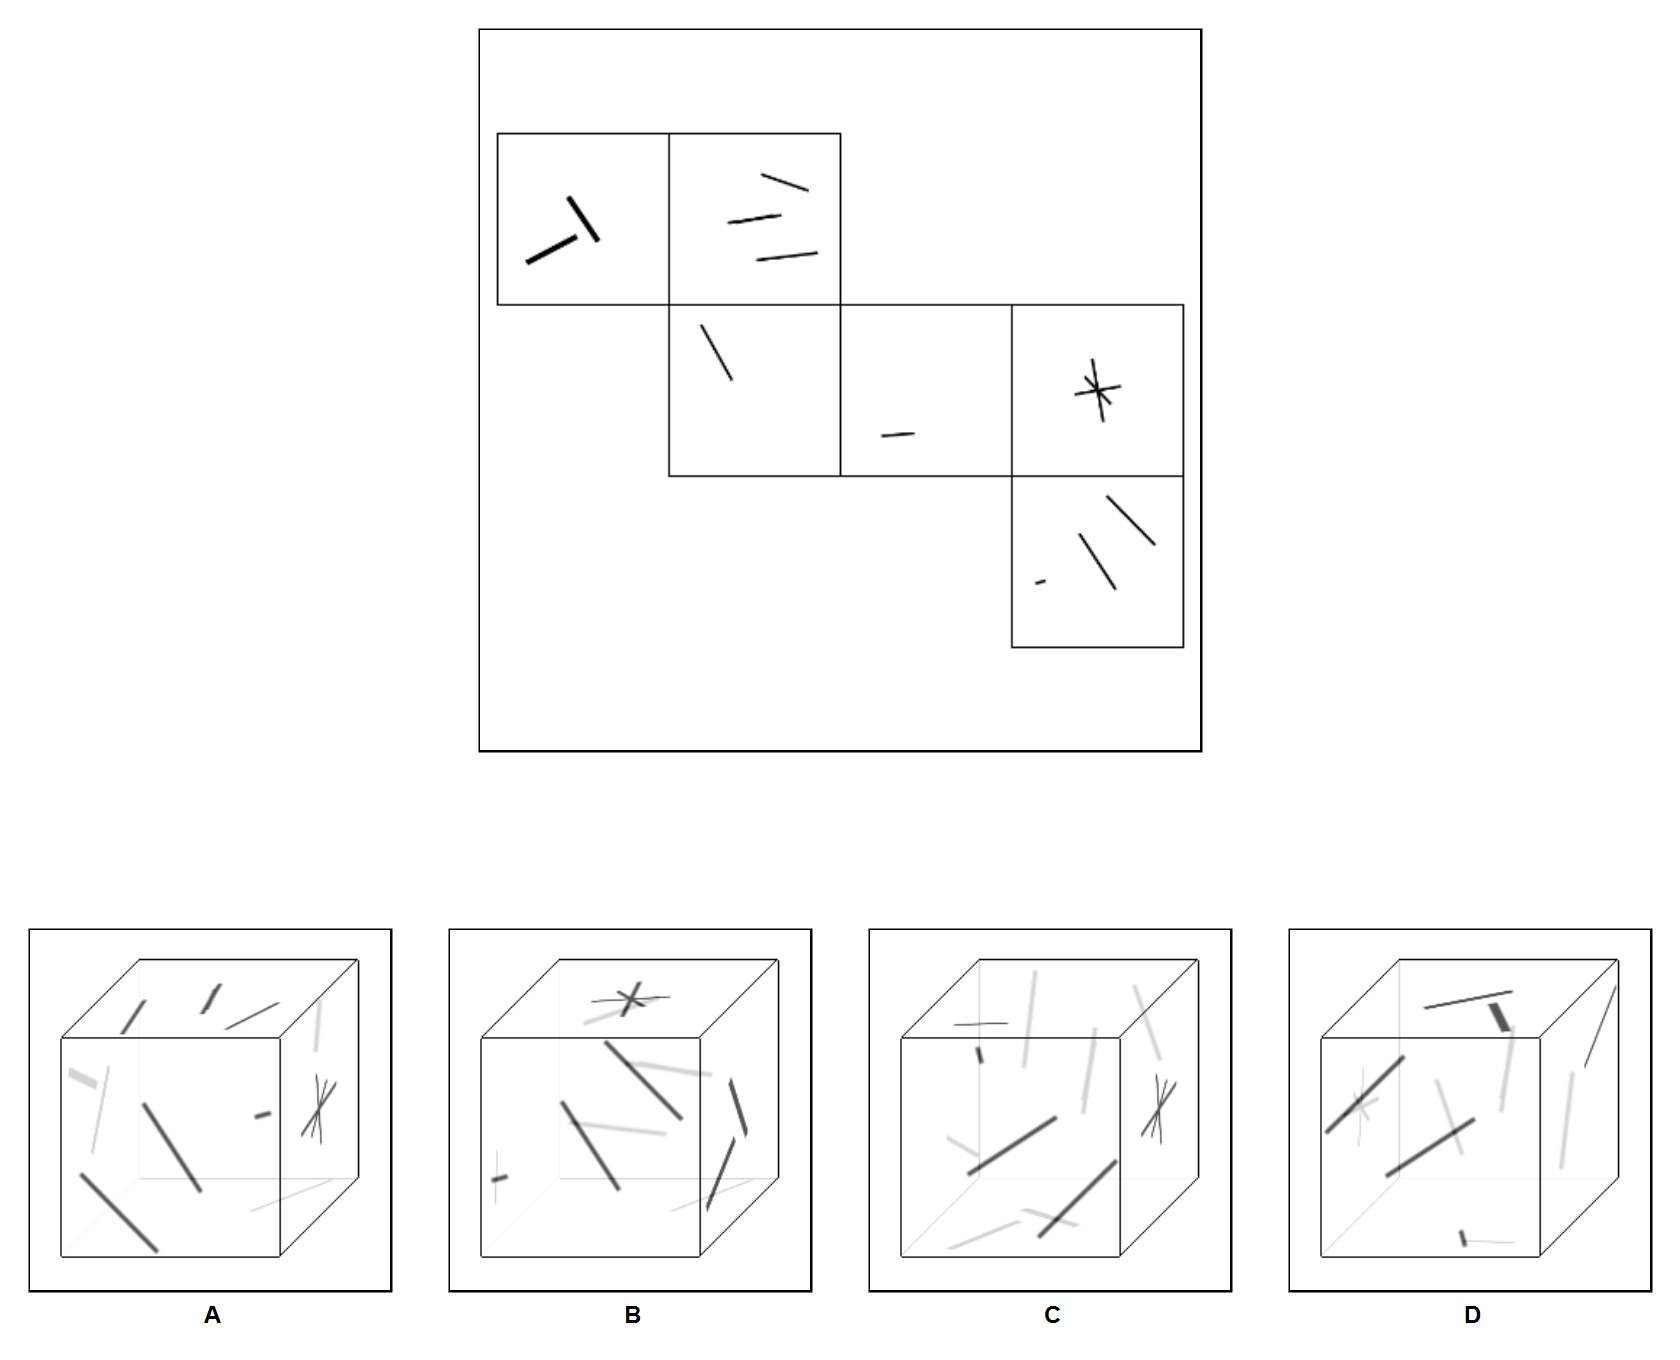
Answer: A